Aerial crown-view tile of a tropical tree (Barro Colorado Island, Panama), acquired 20240716:
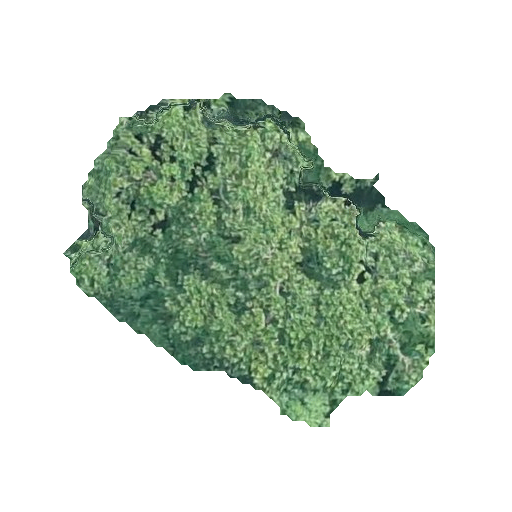
Species: Anacardium excelsum
GBIF accepted scientific name: Anacardium excelsum
Crown area: 127.522 m²